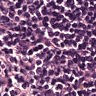
Metastatic tissue present: no